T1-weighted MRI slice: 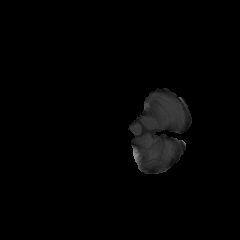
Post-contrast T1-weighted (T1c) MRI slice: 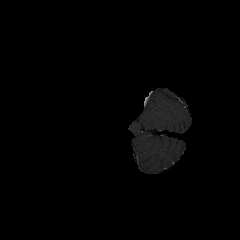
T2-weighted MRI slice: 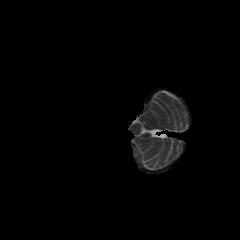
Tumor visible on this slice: no